Current action and preconditions to check: trajectory_clear

Your task: For each precondition in the list above, predict whether it will hold at this action.

Consider the current scene as observed from the mobile robot's camera, and analyze the predicted future states of all dynamic agents (e.g., people, animals, vehicles, or any moving entities) within the NEXT SECOND.

IMPORTANT: Only answer "very likely" if you are absolutely certain—based on strong, clear evidence—that a dynamic agent will violate the precondition in the predicted future state. Do NOT answer "very likely" for unlikely, ambiguous, or low-probability risks.

Ask yourself for each precondition: Is there a high probability, with clear and convincing evidence, that the predicted future states of any dynamic agent will interfere with the predicted future state of the currently executing action within the NEXT SECOND, causing that precondition to fail?

Assess the risk level based on these predictions. Use "likely" or "very likely" if motions create a clear risk of interference.

Use "neutral" or "improbable" if agents are nearby but their predicted paths are clearly diverging or non-conflicting.

Failure Risk Categories: "very improbable", "improbable", "neutral", "likely", "very likely"

Answer Format: Output ONLY the probability_of_failure value from these categories: "very improbable", "improbable", "neutral", "likely", "very likely"

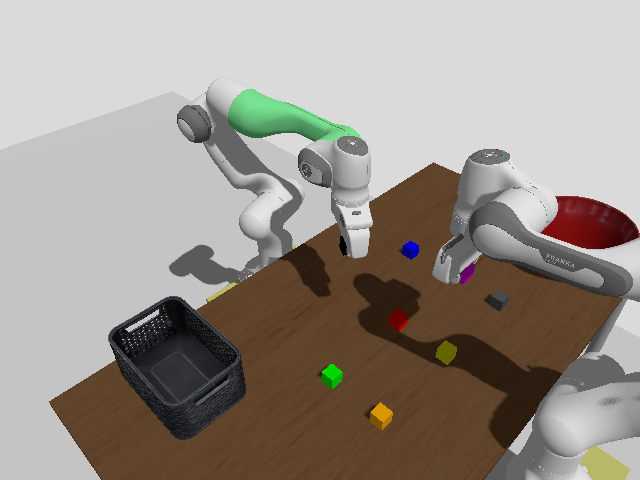

Answer: improbable